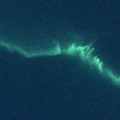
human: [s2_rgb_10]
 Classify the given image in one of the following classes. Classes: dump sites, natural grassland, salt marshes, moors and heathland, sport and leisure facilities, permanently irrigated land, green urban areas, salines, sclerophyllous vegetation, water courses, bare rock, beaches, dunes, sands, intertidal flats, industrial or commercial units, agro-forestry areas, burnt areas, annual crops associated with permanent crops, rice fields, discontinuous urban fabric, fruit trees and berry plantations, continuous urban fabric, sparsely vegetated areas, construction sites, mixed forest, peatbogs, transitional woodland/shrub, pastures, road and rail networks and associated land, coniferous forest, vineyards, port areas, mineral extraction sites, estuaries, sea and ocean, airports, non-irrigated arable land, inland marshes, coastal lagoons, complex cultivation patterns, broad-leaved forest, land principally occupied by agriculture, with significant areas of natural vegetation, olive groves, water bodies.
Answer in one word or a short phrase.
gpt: sea and ocean